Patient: sex M, age 60
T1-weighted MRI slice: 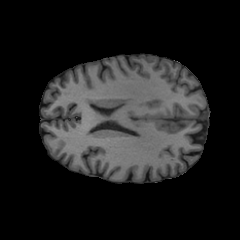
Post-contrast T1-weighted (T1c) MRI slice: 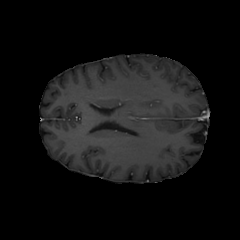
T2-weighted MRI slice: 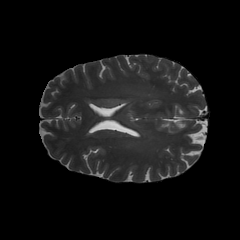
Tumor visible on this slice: no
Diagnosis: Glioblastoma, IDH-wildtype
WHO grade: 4